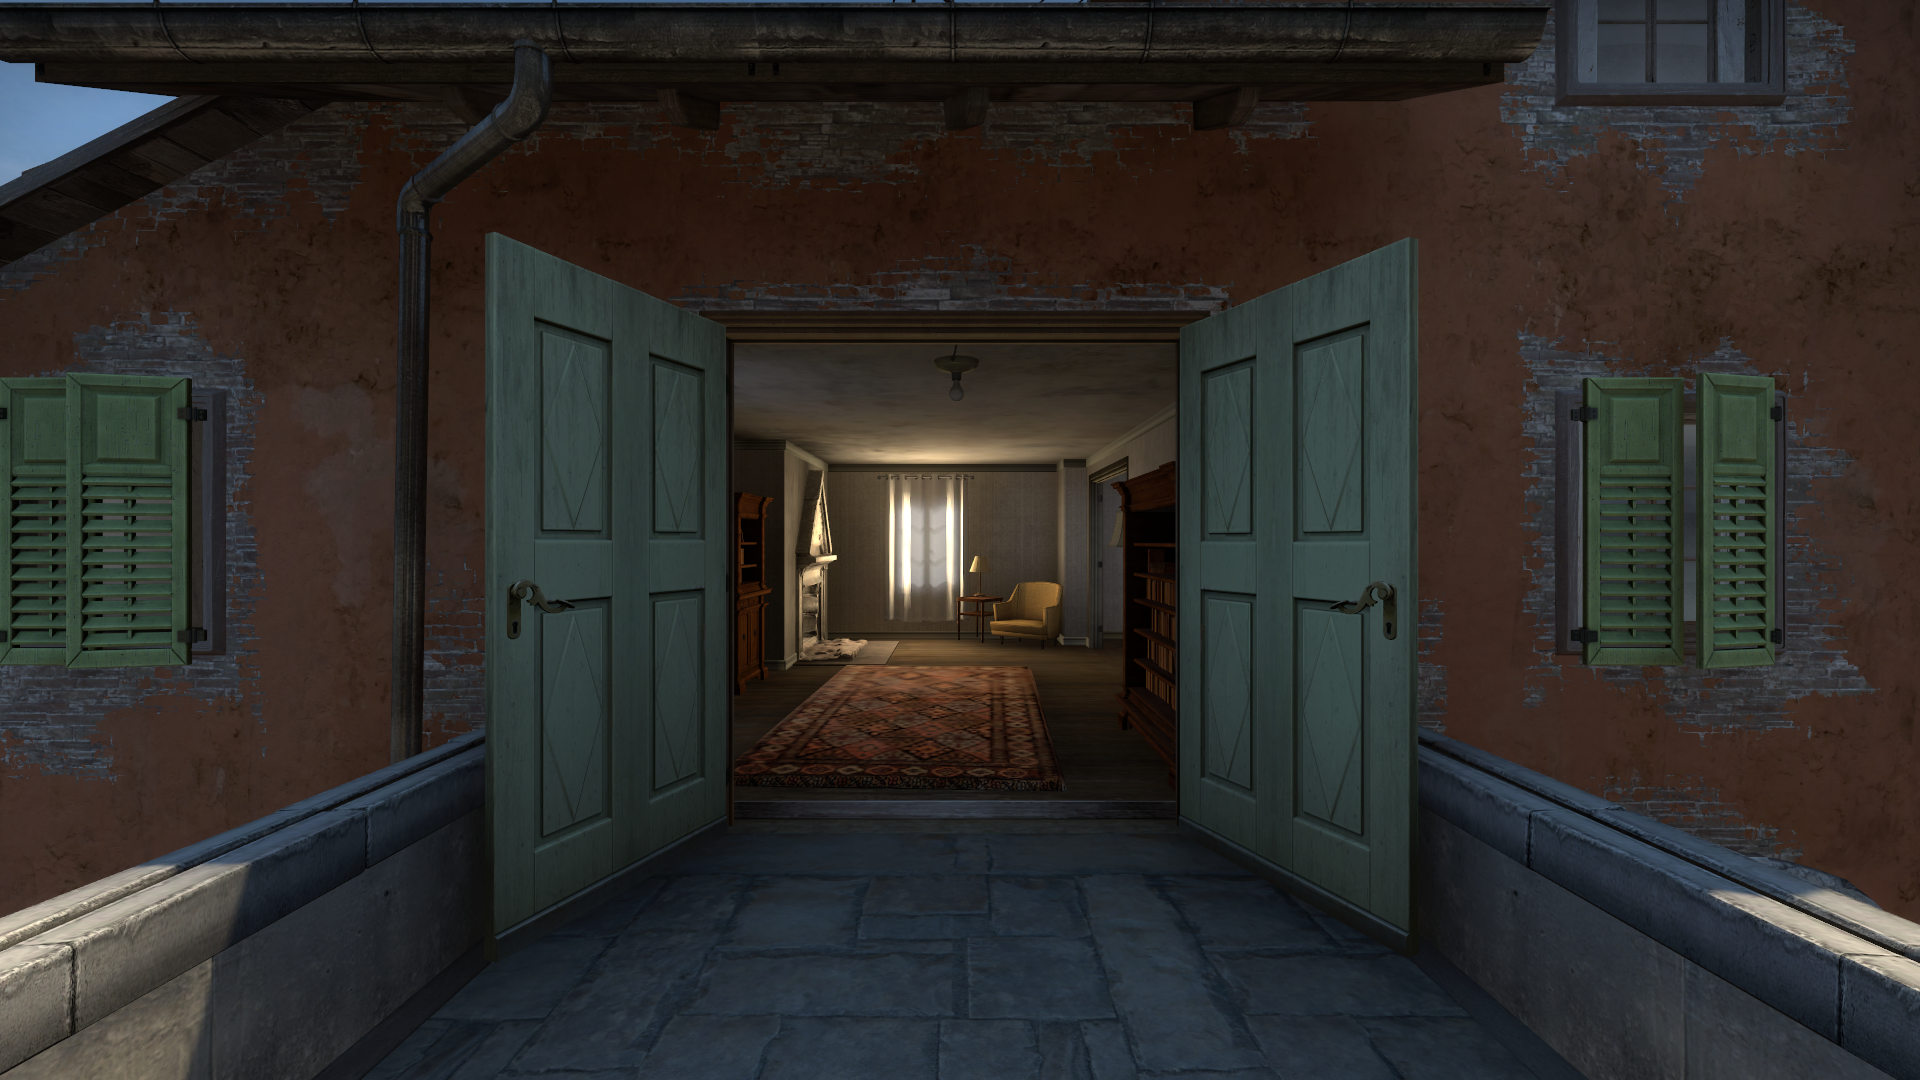
Map: de_inferno